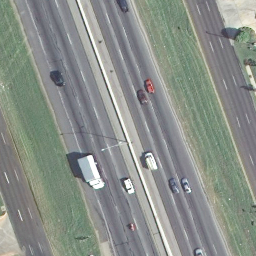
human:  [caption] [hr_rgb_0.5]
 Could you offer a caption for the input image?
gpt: Some freeways parallel forward with some cars on the roads .

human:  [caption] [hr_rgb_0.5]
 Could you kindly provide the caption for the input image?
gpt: Some freeways parallel forward with some plants beside them .

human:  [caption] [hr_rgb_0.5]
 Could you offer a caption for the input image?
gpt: There are some freeways parallel forward with some plants beside them .

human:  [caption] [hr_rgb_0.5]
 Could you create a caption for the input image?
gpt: There are some straight freeways with cars on the roads .

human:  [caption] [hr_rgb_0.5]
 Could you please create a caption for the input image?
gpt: Some freeways parallel forward .